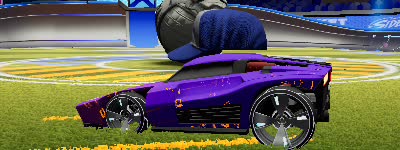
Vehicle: breakout